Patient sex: F
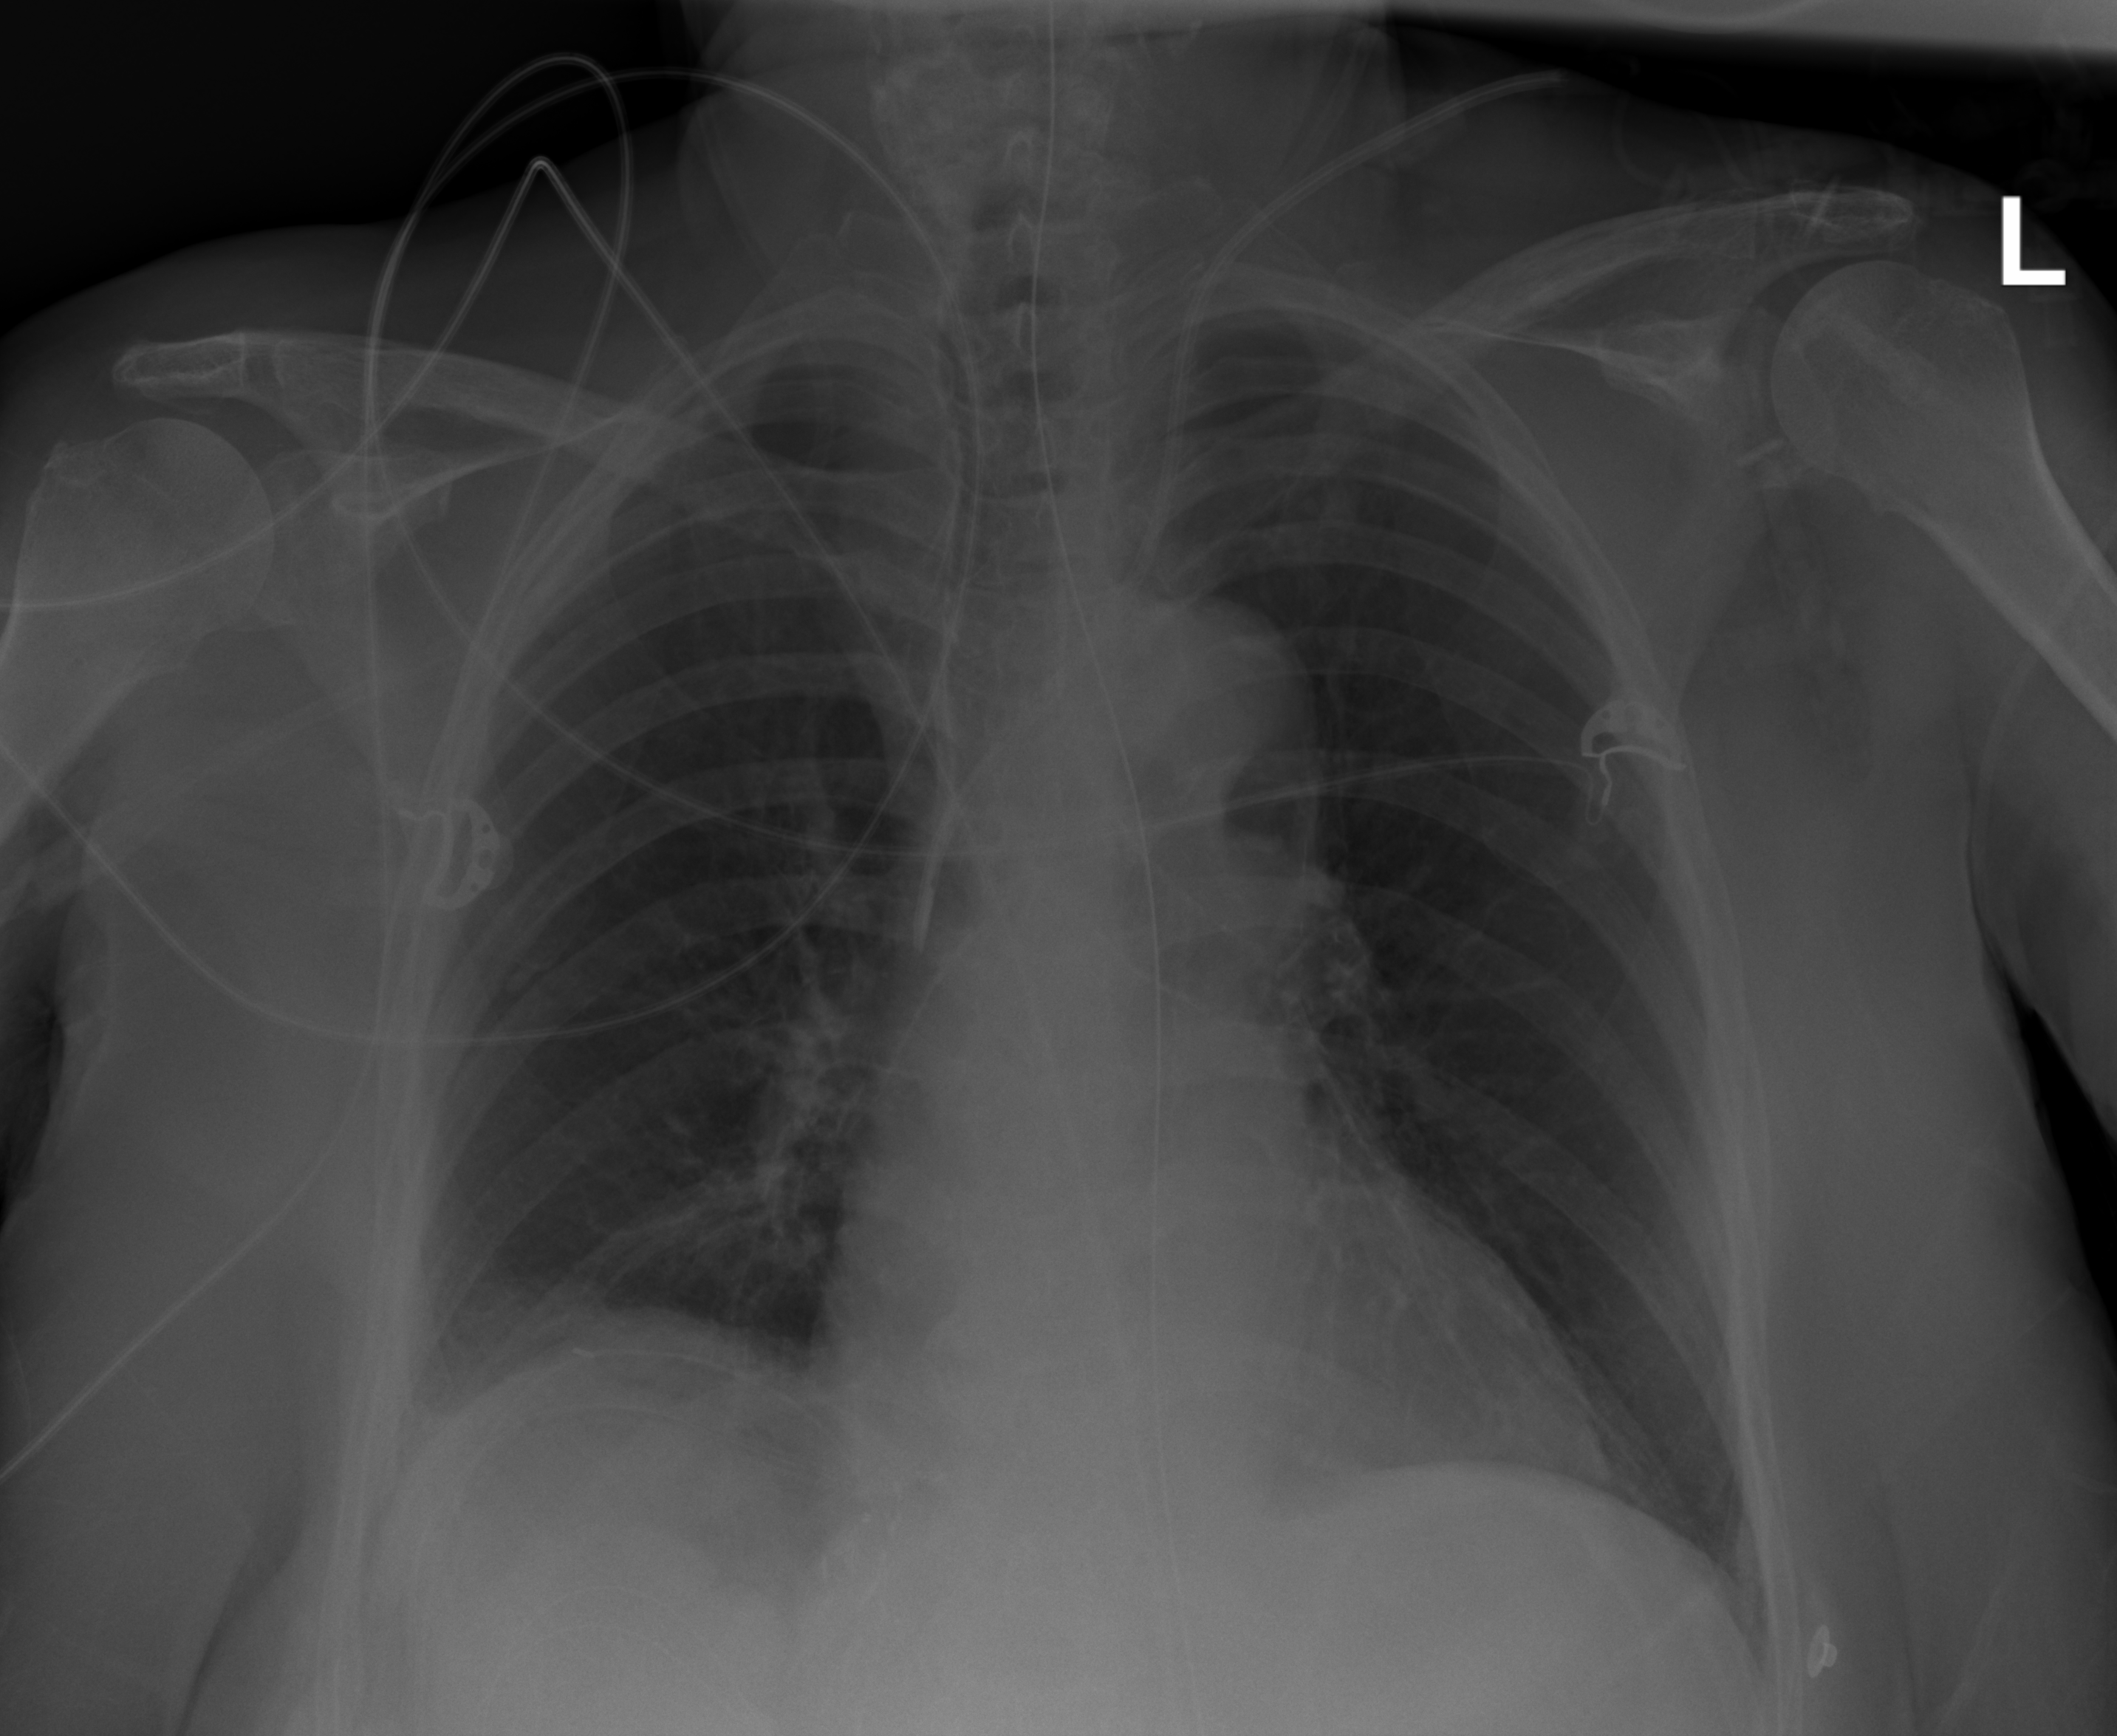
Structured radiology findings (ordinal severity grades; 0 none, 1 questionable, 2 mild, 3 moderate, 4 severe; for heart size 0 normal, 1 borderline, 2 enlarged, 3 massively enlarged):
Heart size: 0
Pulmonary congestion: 0
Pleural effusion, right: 2
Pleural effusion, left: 0
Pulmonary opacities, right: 0
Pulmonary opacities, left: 0
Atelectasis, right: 2
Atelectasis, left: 0